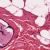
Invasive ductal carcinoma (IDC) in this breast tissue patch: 0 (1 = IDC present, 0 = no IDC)